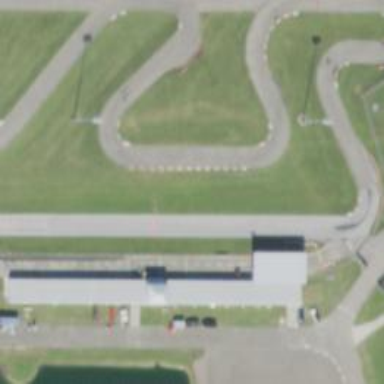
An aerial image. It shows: Raceway for motor sports.